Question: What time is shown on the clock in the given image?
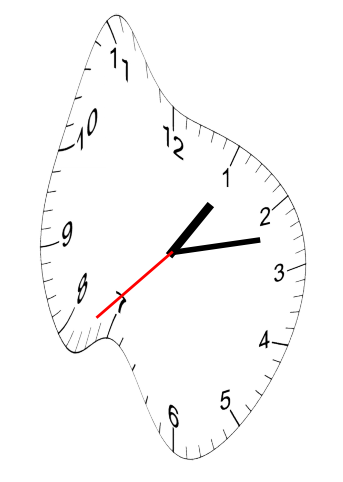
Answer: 01:12:38